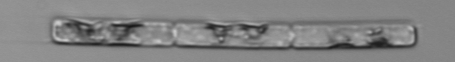
Label: Guinardia_delicatula